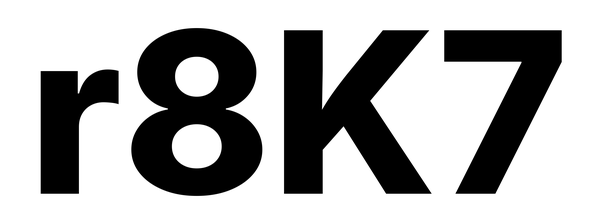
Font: Inter_ExtraBold